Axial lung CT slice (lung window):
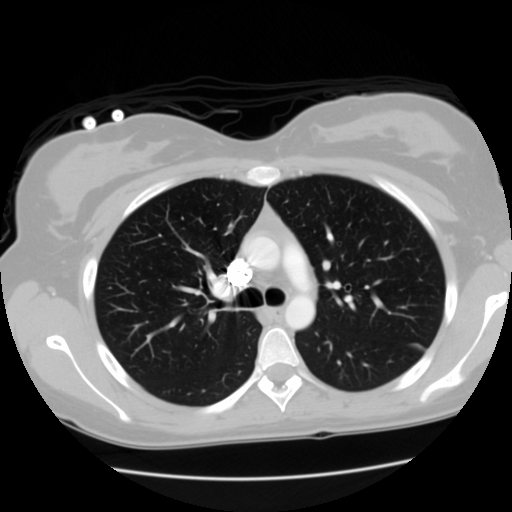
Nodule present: yes
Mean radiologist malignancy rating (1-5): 3